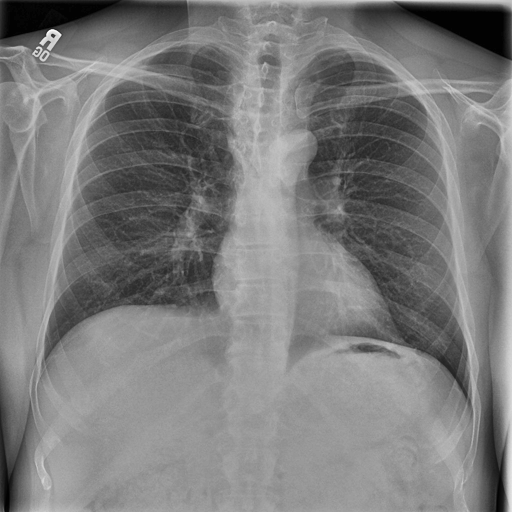
Finding: NORMAL